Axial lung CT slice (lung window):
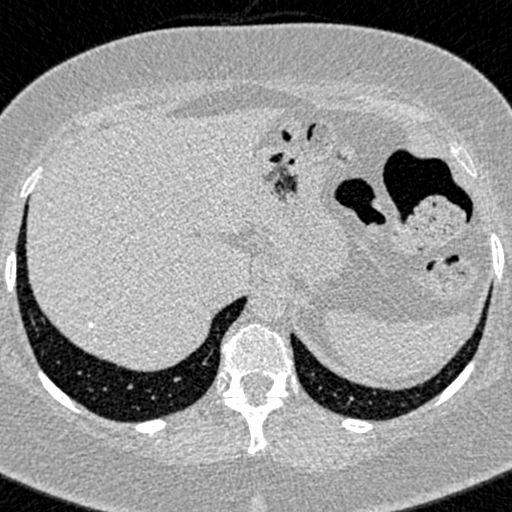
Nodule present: no